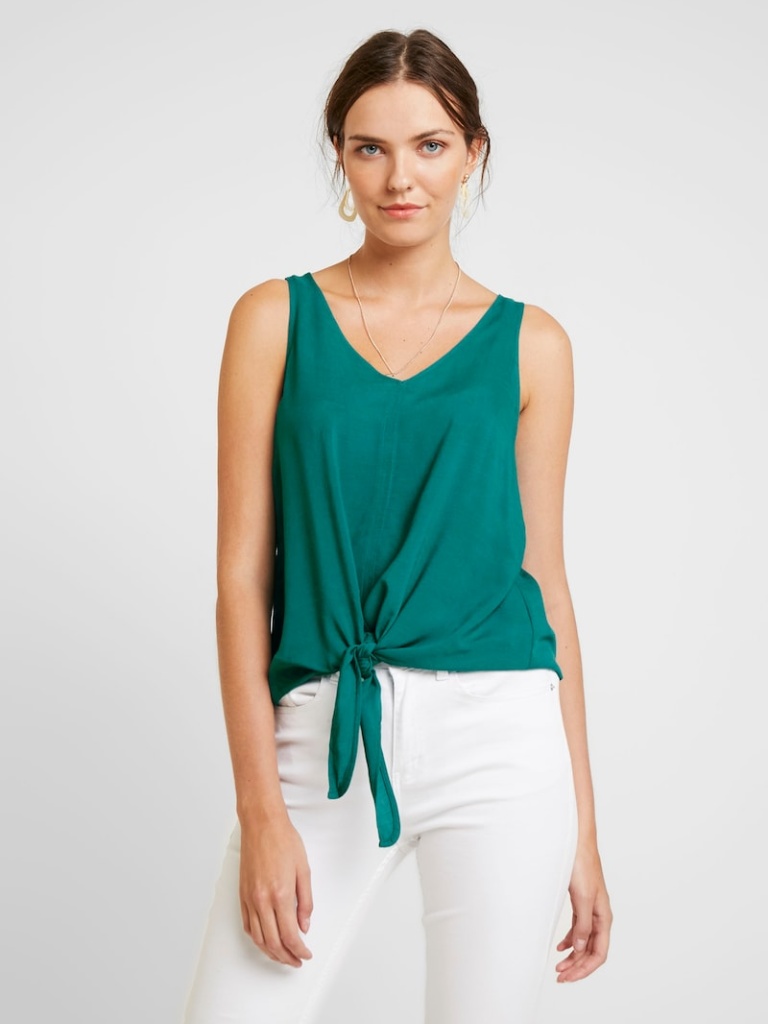
jersey relaxed sleeveless hip length French Tucked v-neck tank